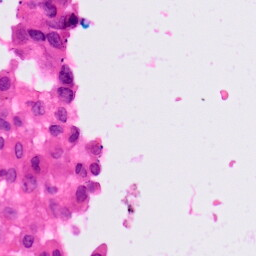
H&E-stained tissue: Lung